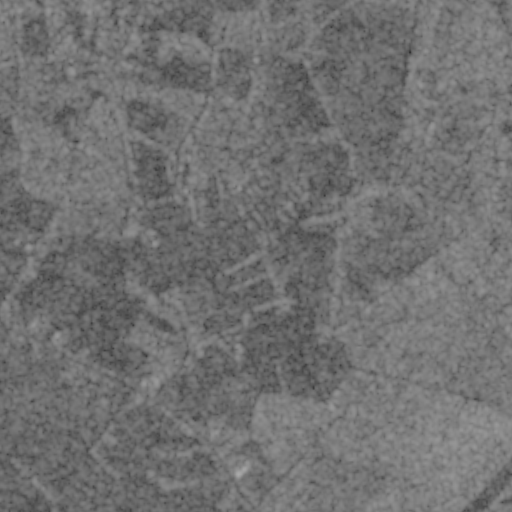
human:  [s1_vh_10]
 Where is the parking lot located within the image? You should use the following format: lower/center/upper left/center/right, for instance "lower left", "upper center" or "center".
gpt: The parking lot is located in the upper center of the image.
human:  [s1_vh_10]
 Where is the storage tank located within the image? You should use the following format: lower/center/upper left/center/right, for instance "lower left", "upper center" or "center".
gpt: The storage tank is located in the lower right of the image.
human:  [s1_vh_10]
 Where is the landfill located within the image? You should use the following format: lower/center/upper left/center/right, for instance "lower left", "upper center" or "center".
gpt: There is no landfill in the image.

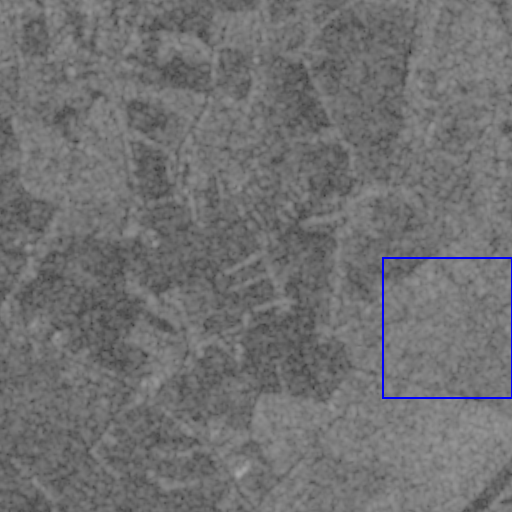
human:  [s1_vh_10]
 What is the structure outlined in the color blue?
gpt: The structure outlined in blue is a crop field.
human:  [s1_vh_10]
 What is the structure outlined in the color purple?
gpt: There is no purple outline.